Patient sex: F
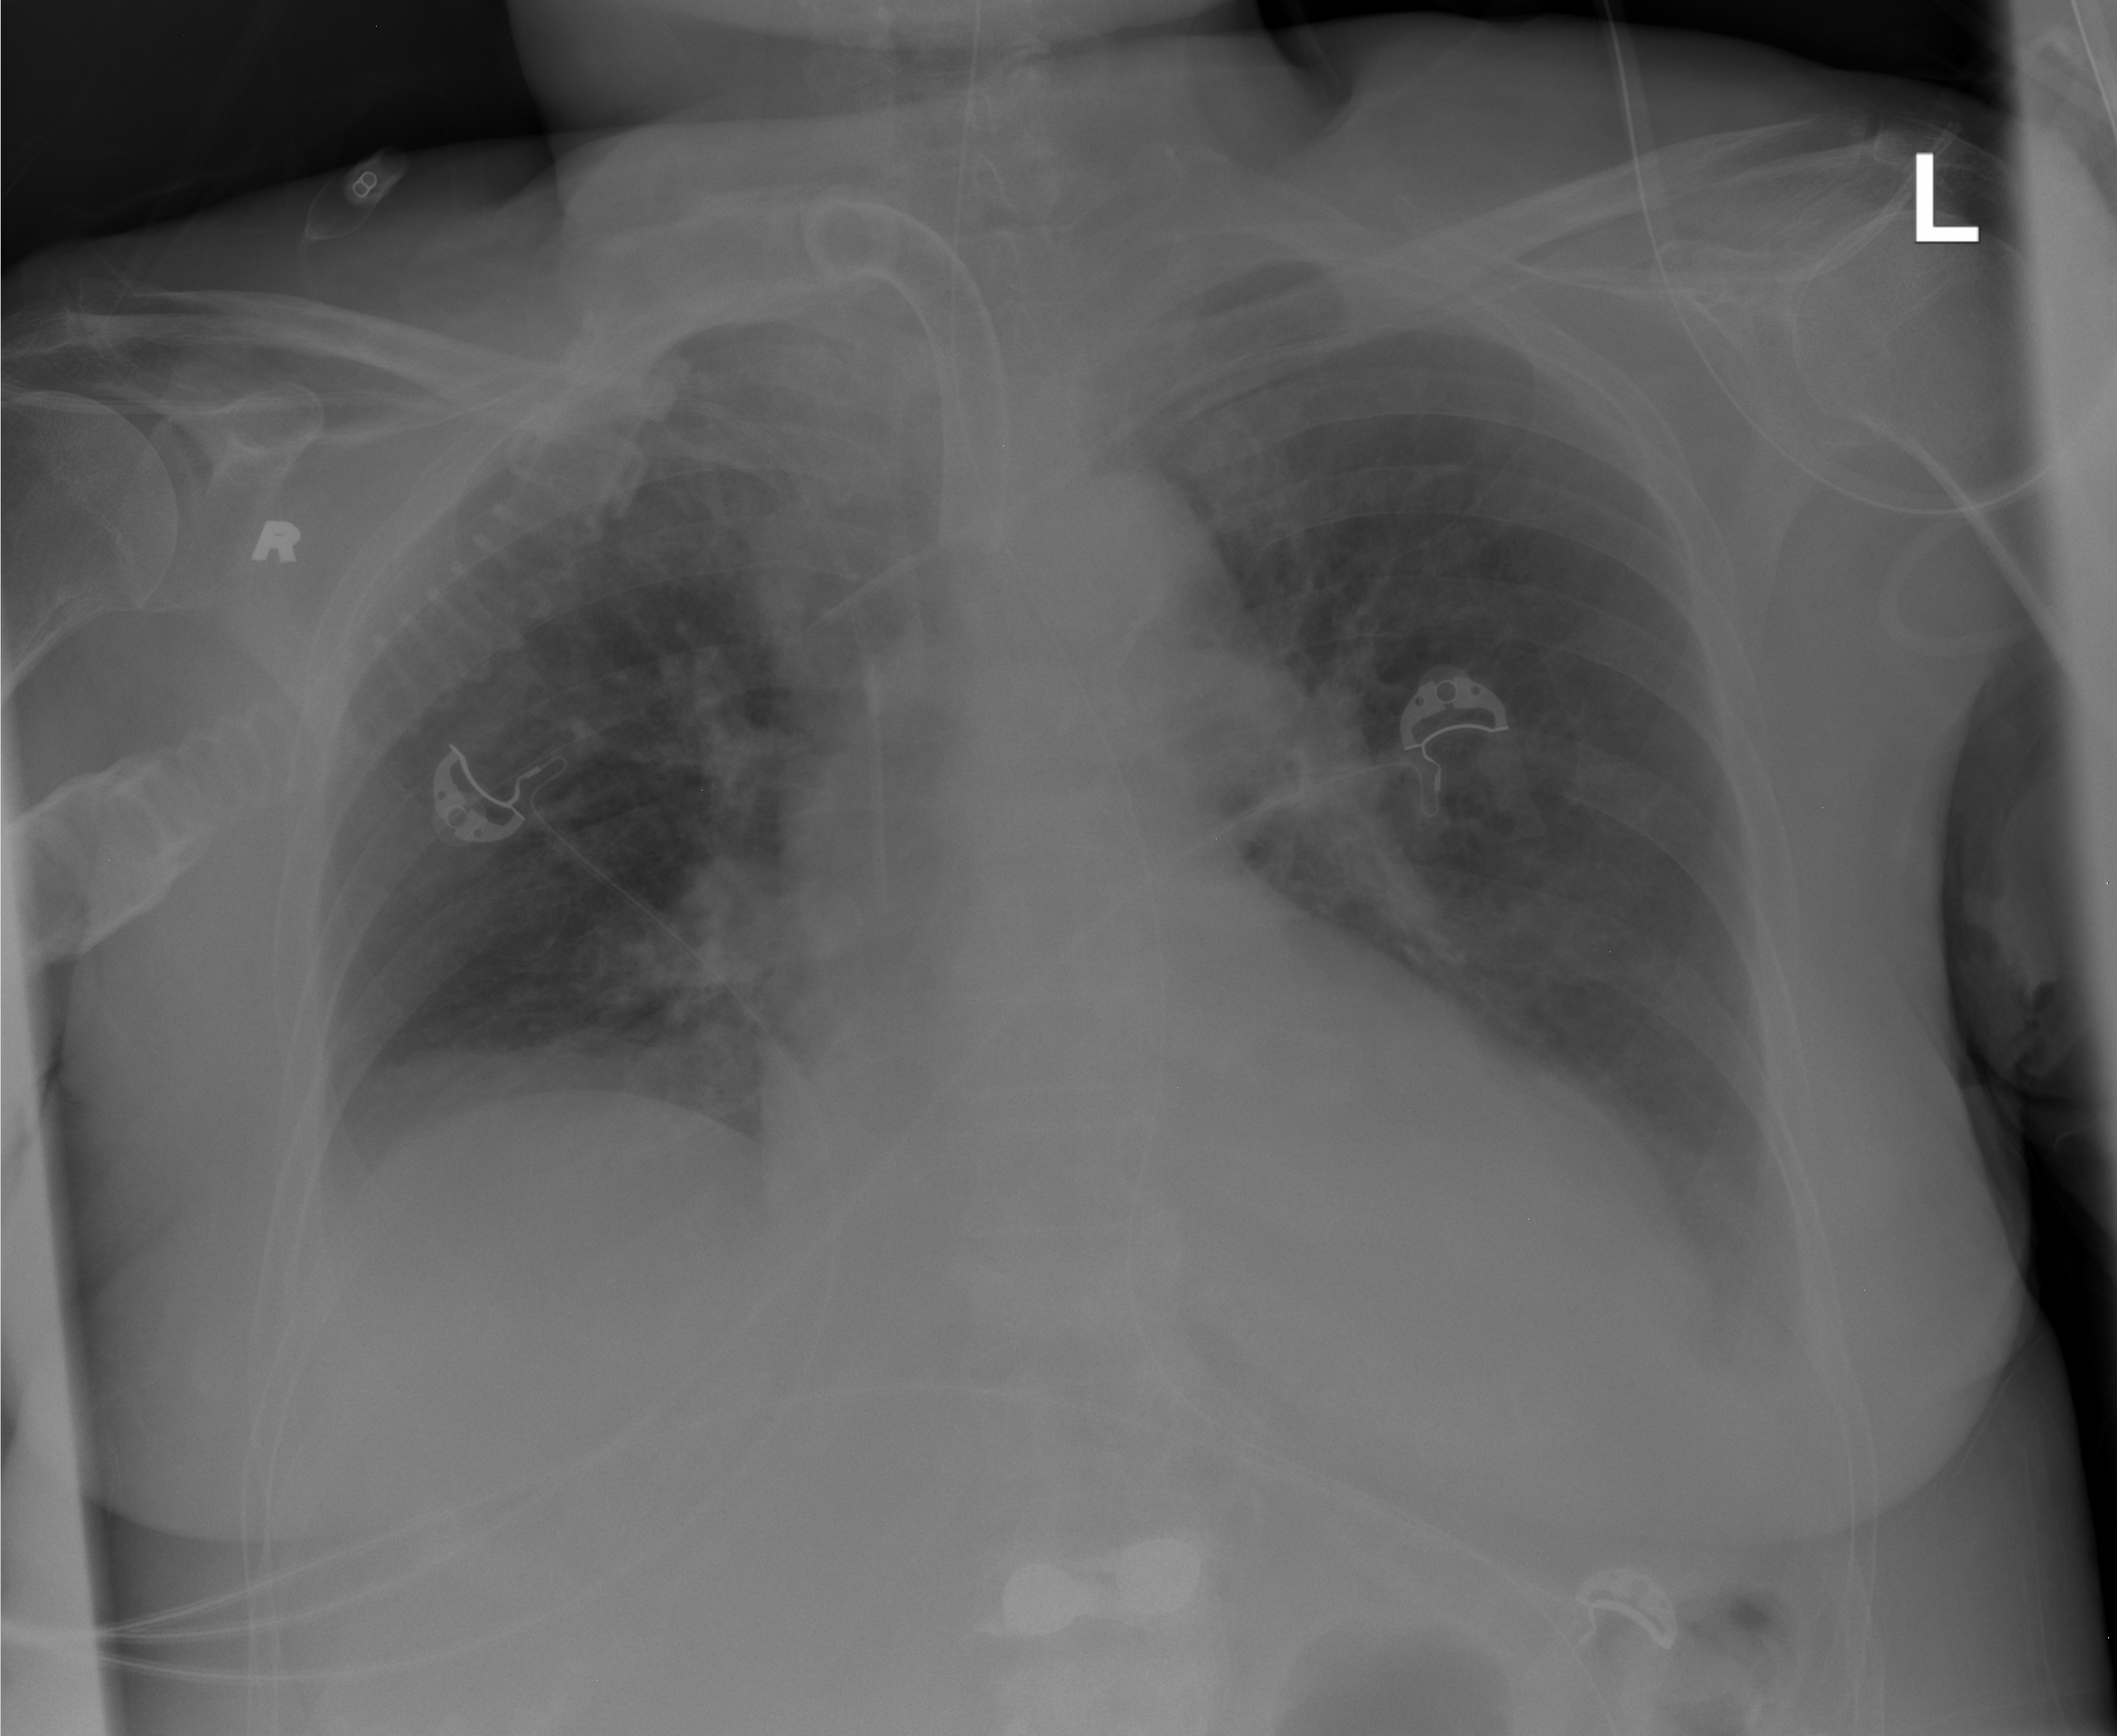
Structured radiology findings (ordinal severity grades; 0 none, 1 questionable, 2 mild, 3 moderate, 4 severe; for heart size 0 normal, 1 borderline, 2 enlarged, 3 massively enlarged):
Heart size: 2
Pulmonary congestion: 0
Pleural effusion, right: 2
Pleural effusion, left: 2
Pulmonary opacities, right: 0
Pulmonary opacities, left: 0
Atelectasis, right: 2
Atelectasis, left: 2